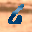
Label: 6